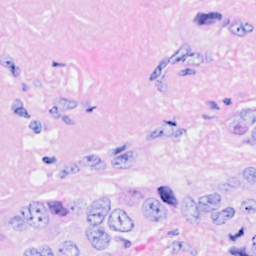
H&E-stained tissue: Breast